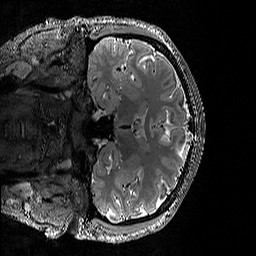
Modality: T2w
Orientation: coronal
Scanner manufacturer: siemens
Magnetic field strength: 3 T
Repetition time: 3.2 s
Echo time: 0.428 s